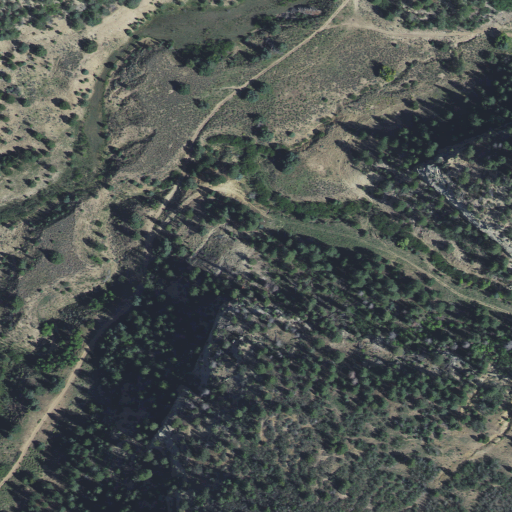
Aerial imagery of valley in Utah named North Twin Hollow containing evergreen forest, shrub, and open development